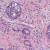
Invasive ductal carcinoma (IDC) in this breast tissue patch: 1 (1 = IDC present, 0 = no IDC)